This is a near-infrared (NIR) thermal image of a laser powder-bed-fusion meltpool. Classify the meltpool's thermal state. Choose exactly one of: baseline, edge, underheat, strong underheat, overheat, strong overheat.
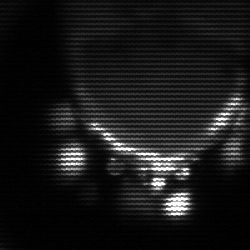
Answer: baseline